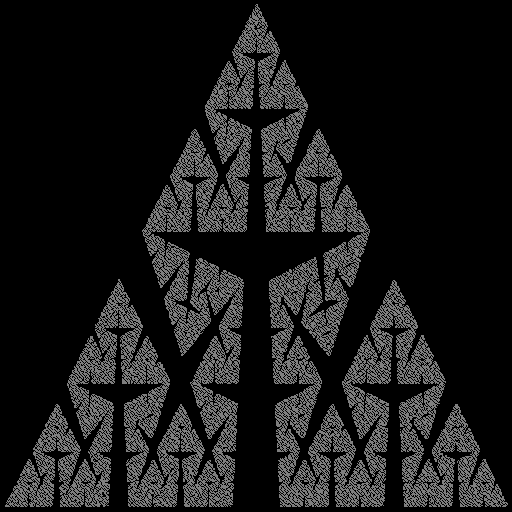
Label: a1